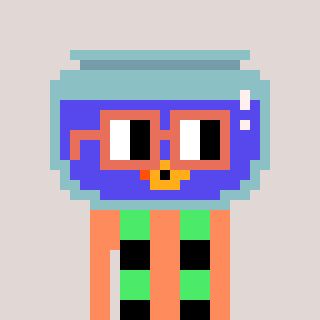
a pixel art character with square orange glasses, a goldfish-shaped head and a peachy-colored body on a warm background